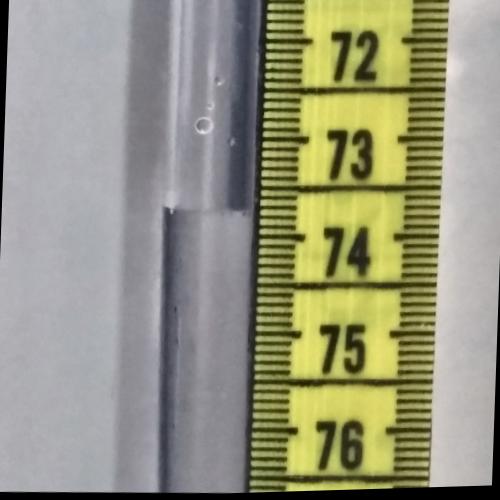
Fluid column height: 73.7 cm